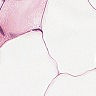
Metastatic tissue present: no